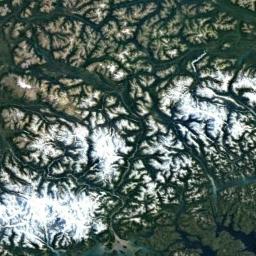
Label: snowberg